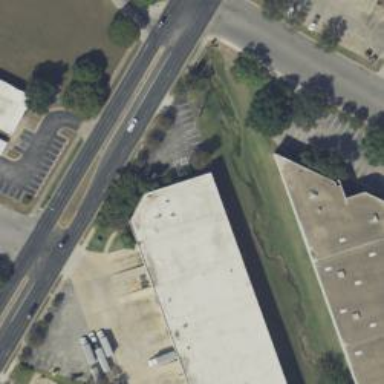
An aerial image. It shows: Commercial building.